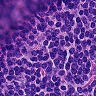
Metastatic tissue present: no